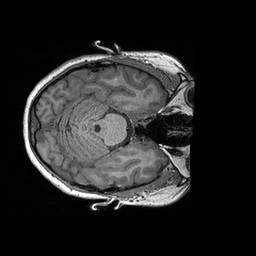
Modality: T1w
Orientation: axial
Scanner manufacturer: siemens
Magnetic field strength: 3 T
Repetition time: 2.3 s
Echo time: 0.00298 s